Field crop: tomato
Growth stage: 1
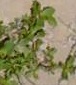
Species: portulaca